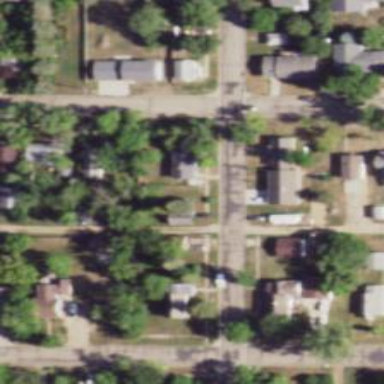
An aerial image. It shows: Alley classified as service road.